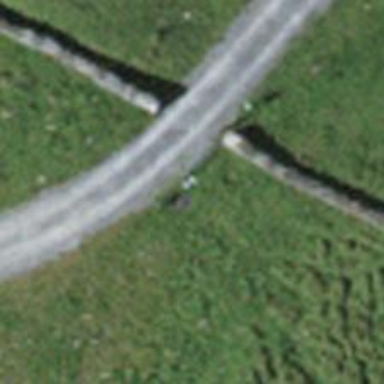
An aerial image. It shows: Wall made of dry stone.